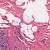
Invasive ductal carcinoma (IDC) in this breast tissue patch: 0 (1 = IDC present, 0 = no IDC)